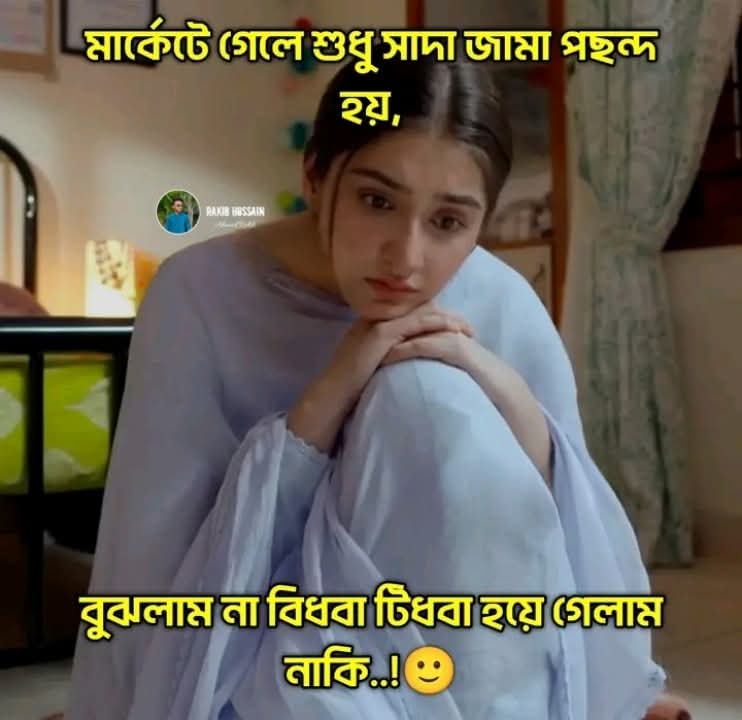
Text: মার্কেটে গেলে শুধু সাদা জামা পছন্দ হয়,
বুঝলাম না বিধবা টিধবা হয়ে গেলাম নাকি..!
Label: Non Hate